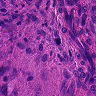
Metastatic tissue present: no